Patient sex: F
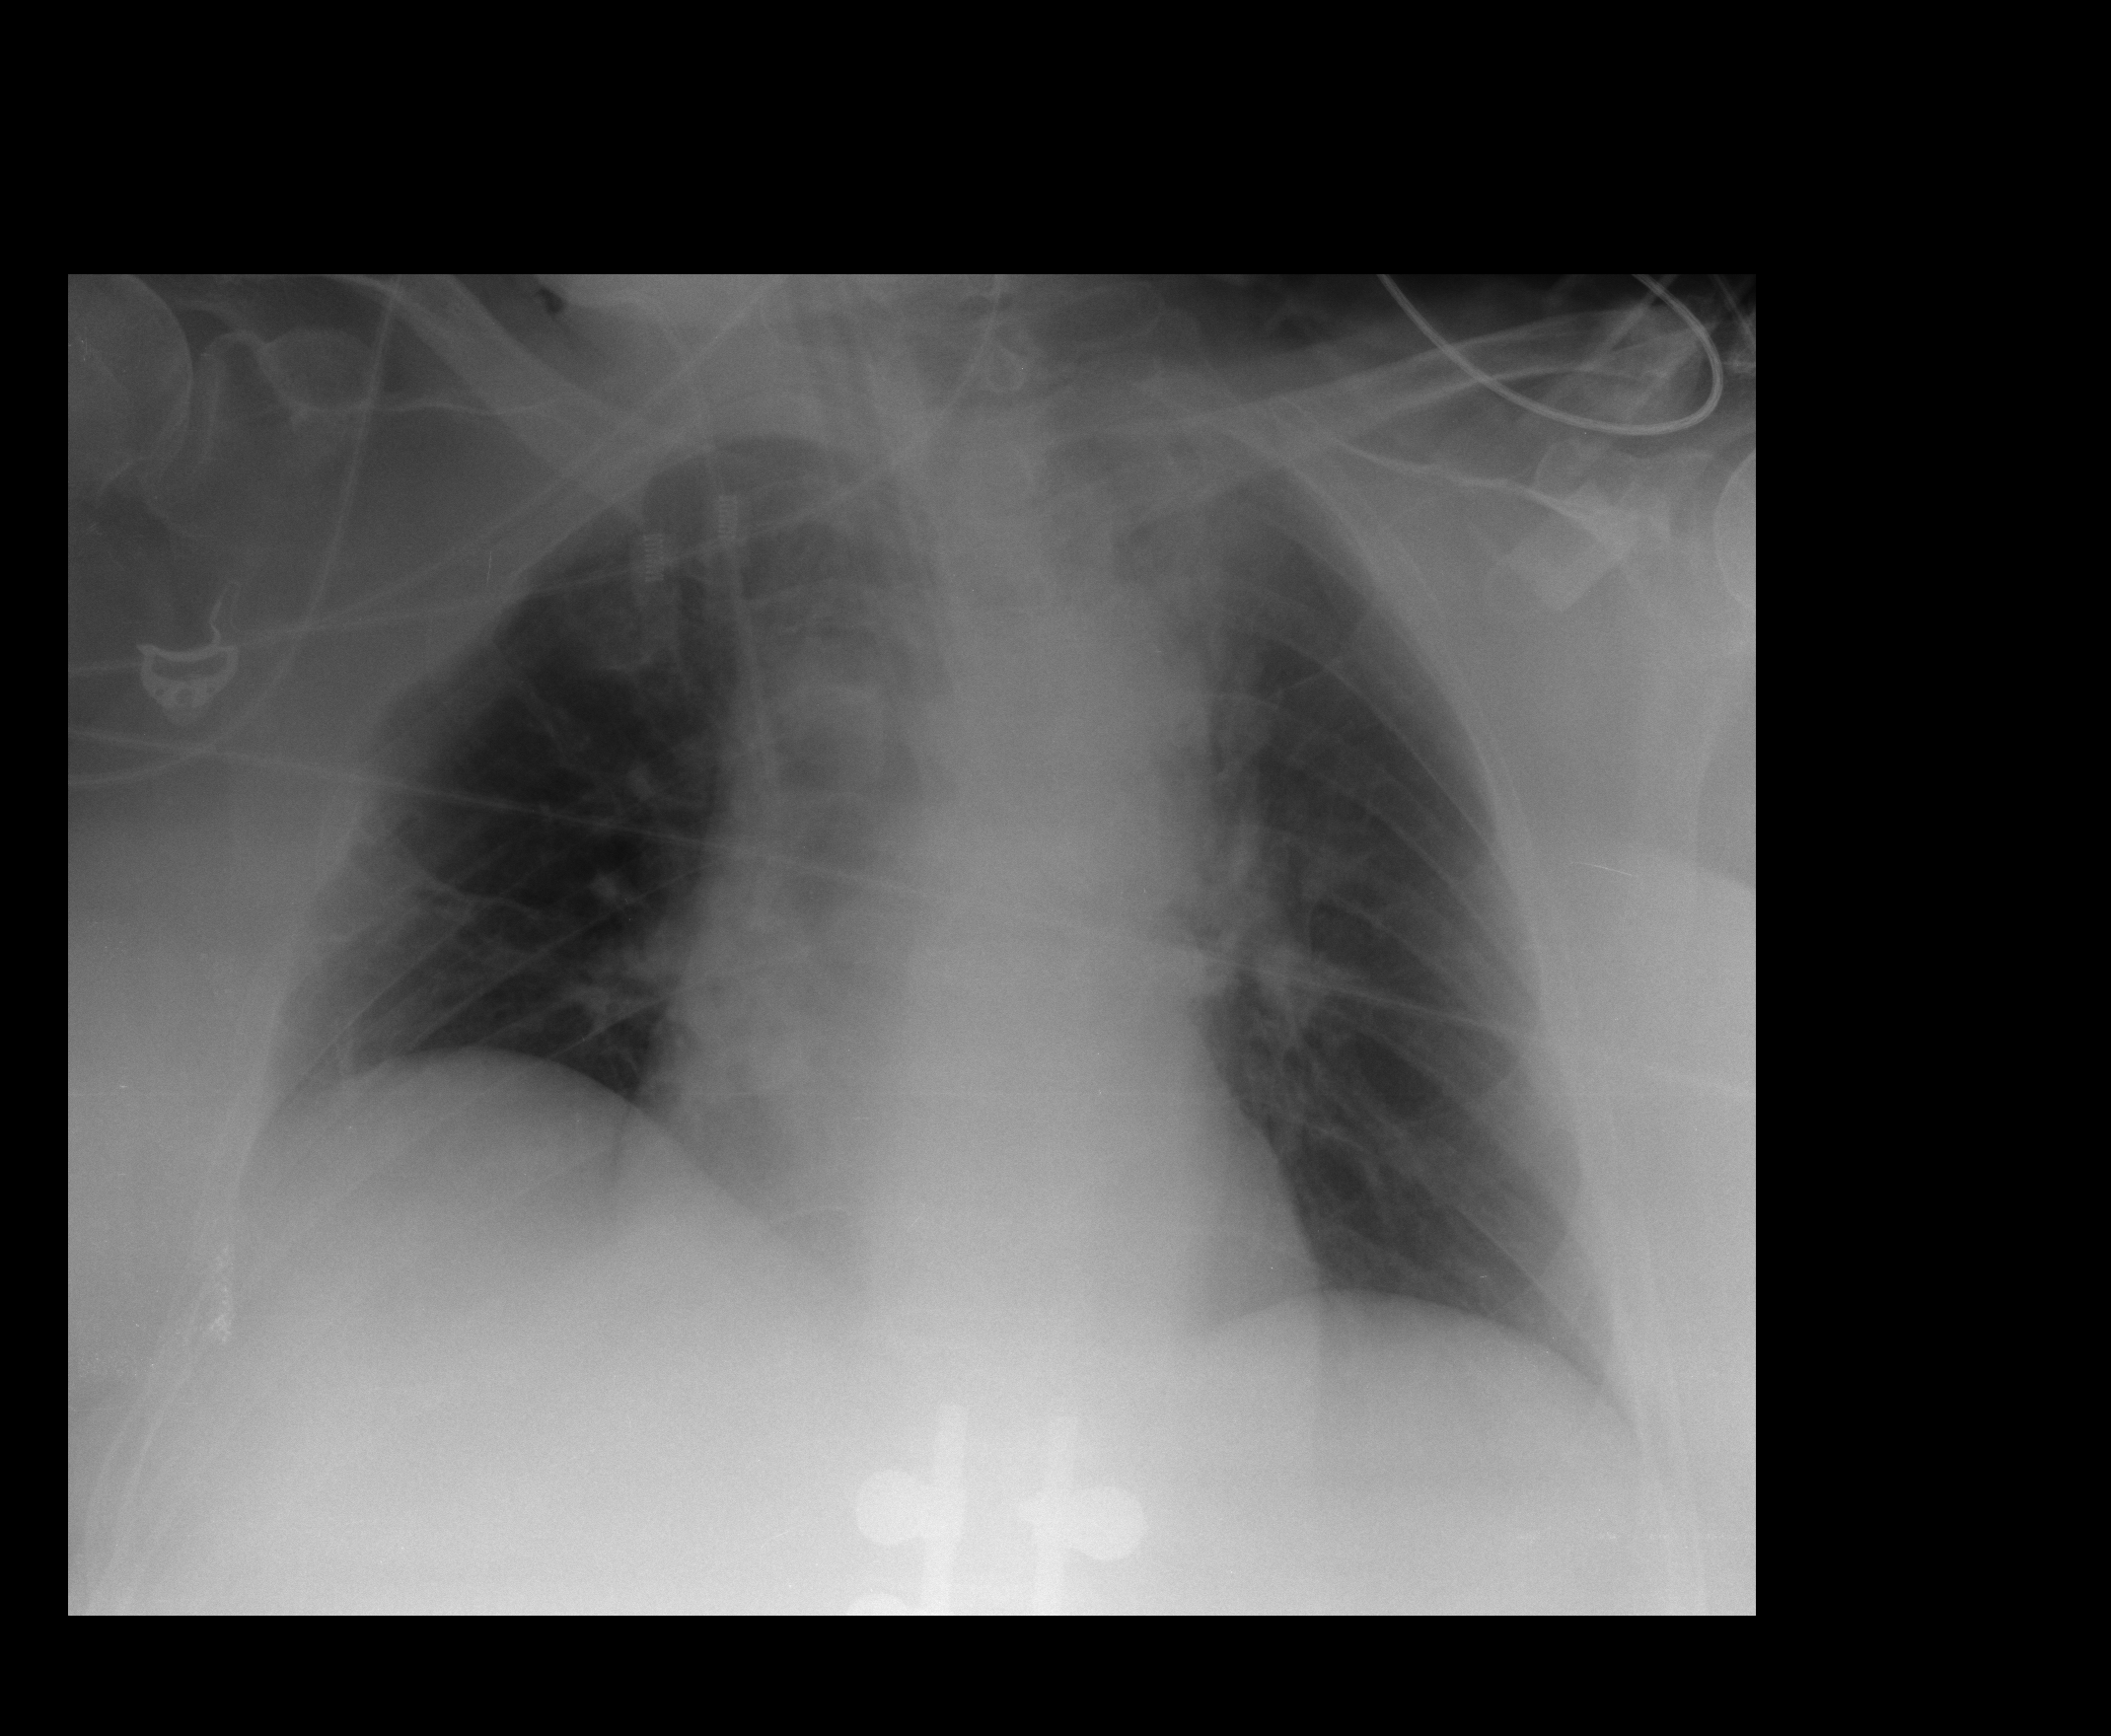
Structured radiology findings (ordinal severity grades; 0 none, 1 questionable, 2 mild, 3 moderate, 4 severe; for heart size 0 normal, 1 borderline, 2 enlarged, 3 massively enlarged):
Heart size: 0
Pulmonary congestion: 2
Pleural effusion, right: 1
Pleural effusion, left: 0
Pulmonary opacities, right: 0
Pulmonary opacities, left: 0
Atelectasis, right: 2
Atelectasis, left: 1